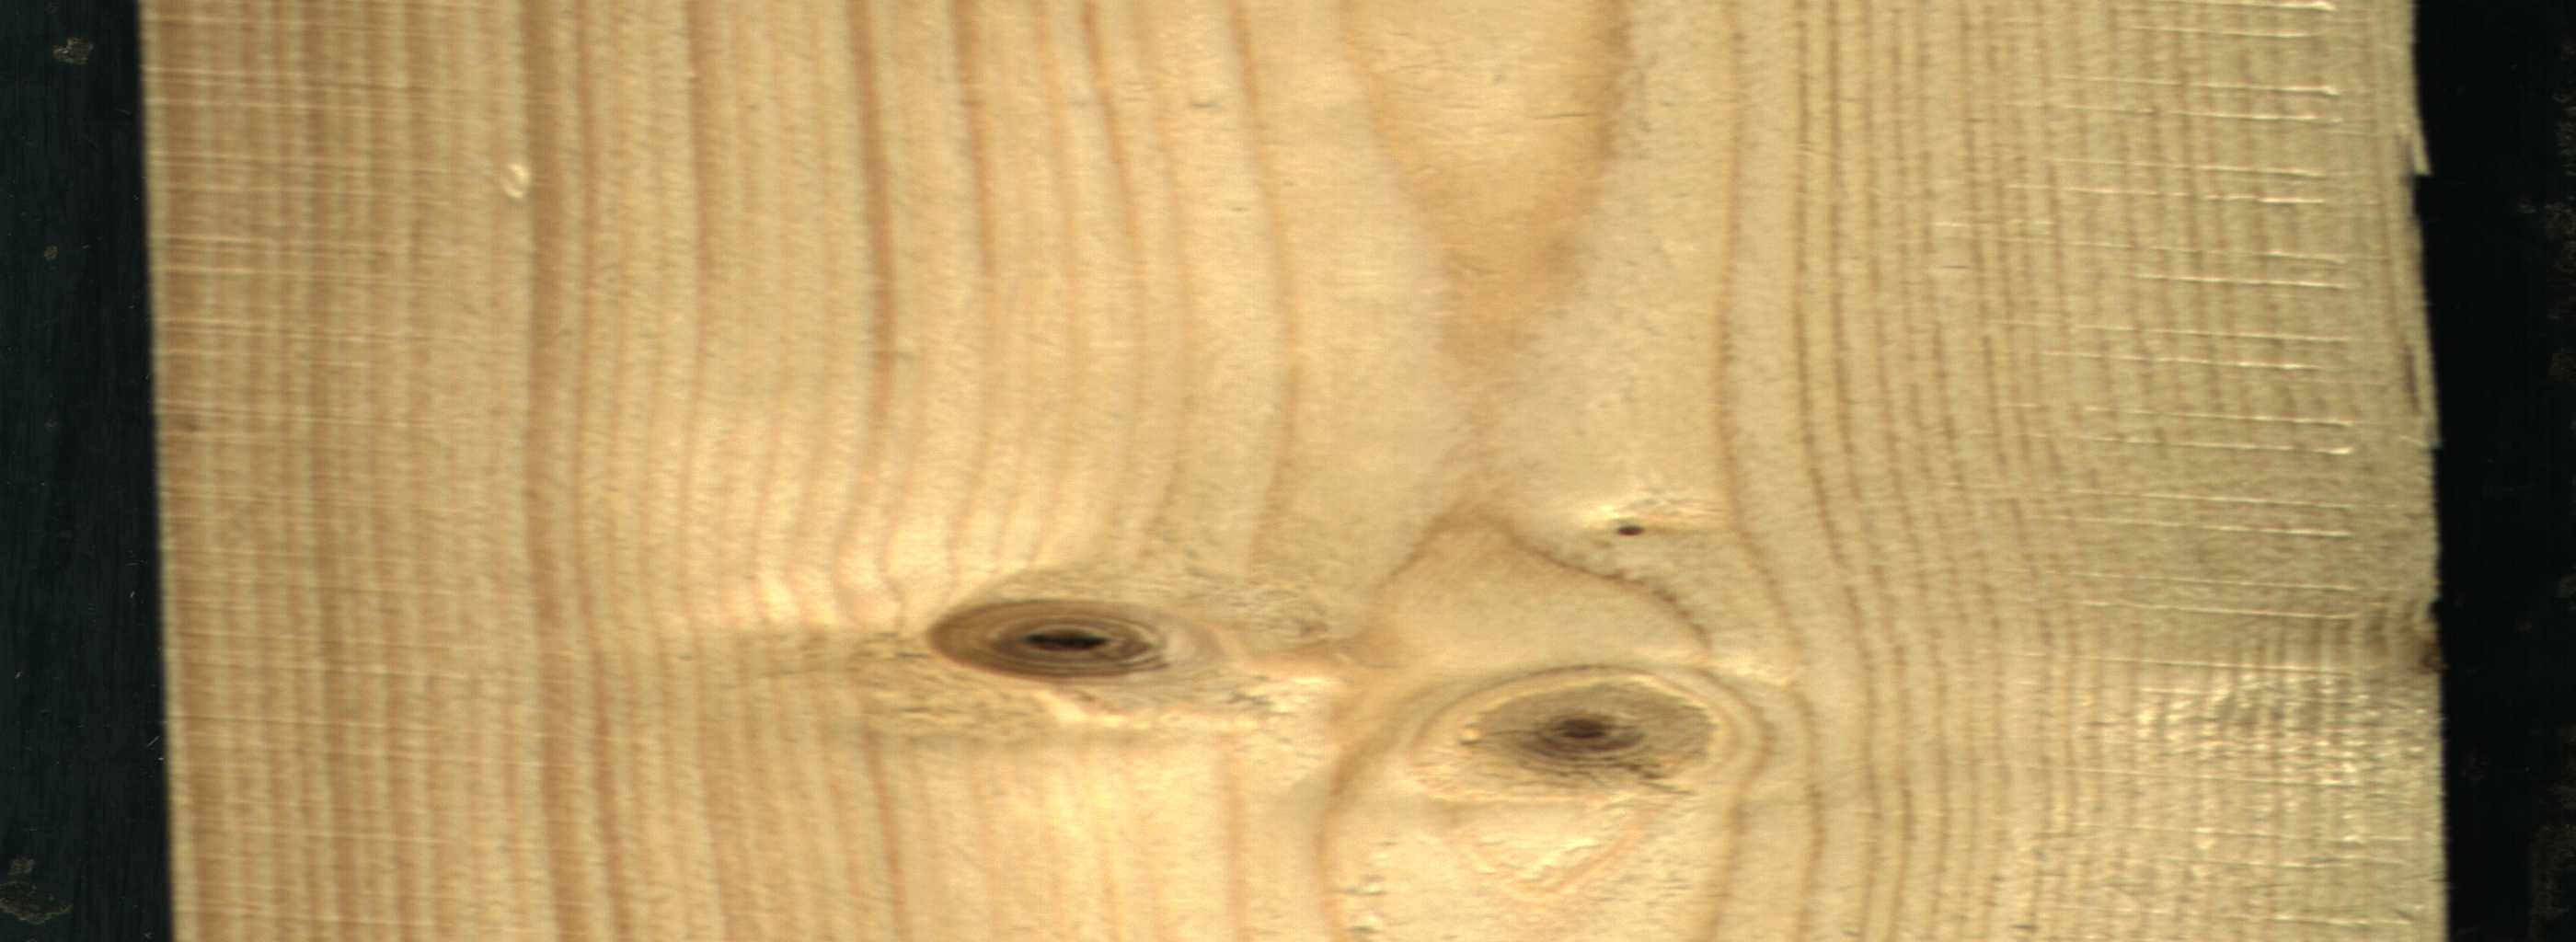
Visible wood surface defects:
Live_Knot
Live_Knot
Live_Knot